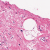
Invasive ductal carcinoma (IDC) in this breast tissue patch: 0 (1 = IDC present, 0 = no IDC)